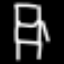
Label: chair